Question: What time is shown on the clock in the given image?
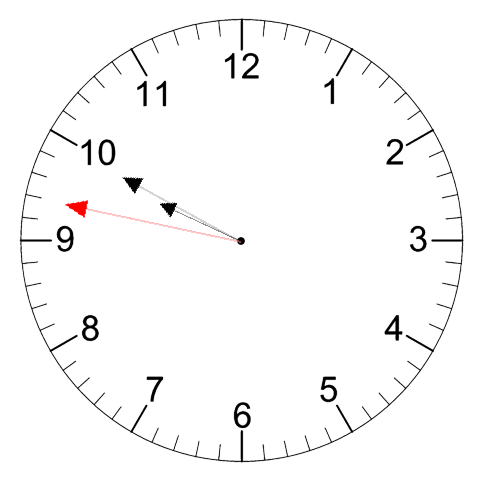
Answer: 09:49:47